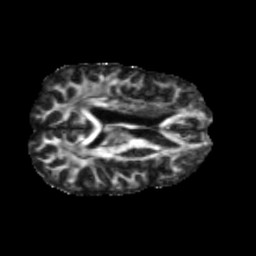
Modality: FA
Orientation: axial
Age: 50
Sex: female
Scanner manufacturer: siemens
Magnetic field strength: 3 T
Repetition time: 5.47 s
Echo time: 0.0854 s